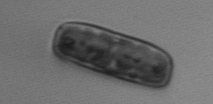
Label: Ephemera